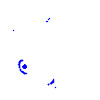
Particle: kaon